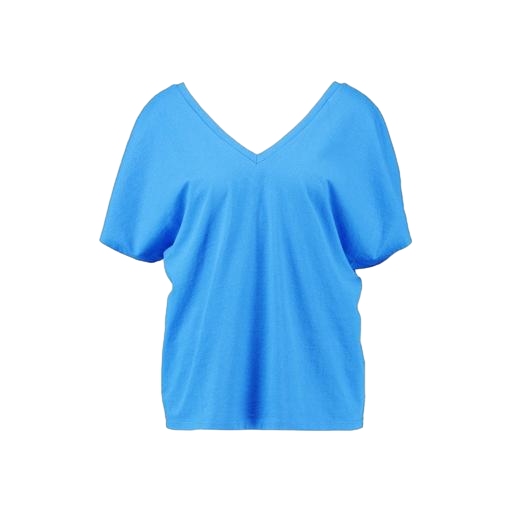
blue v-neck t-shirt only macy, blue v-neck top only macy, blue nly t-shirt, white background